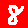
Digit: 8